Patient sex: F
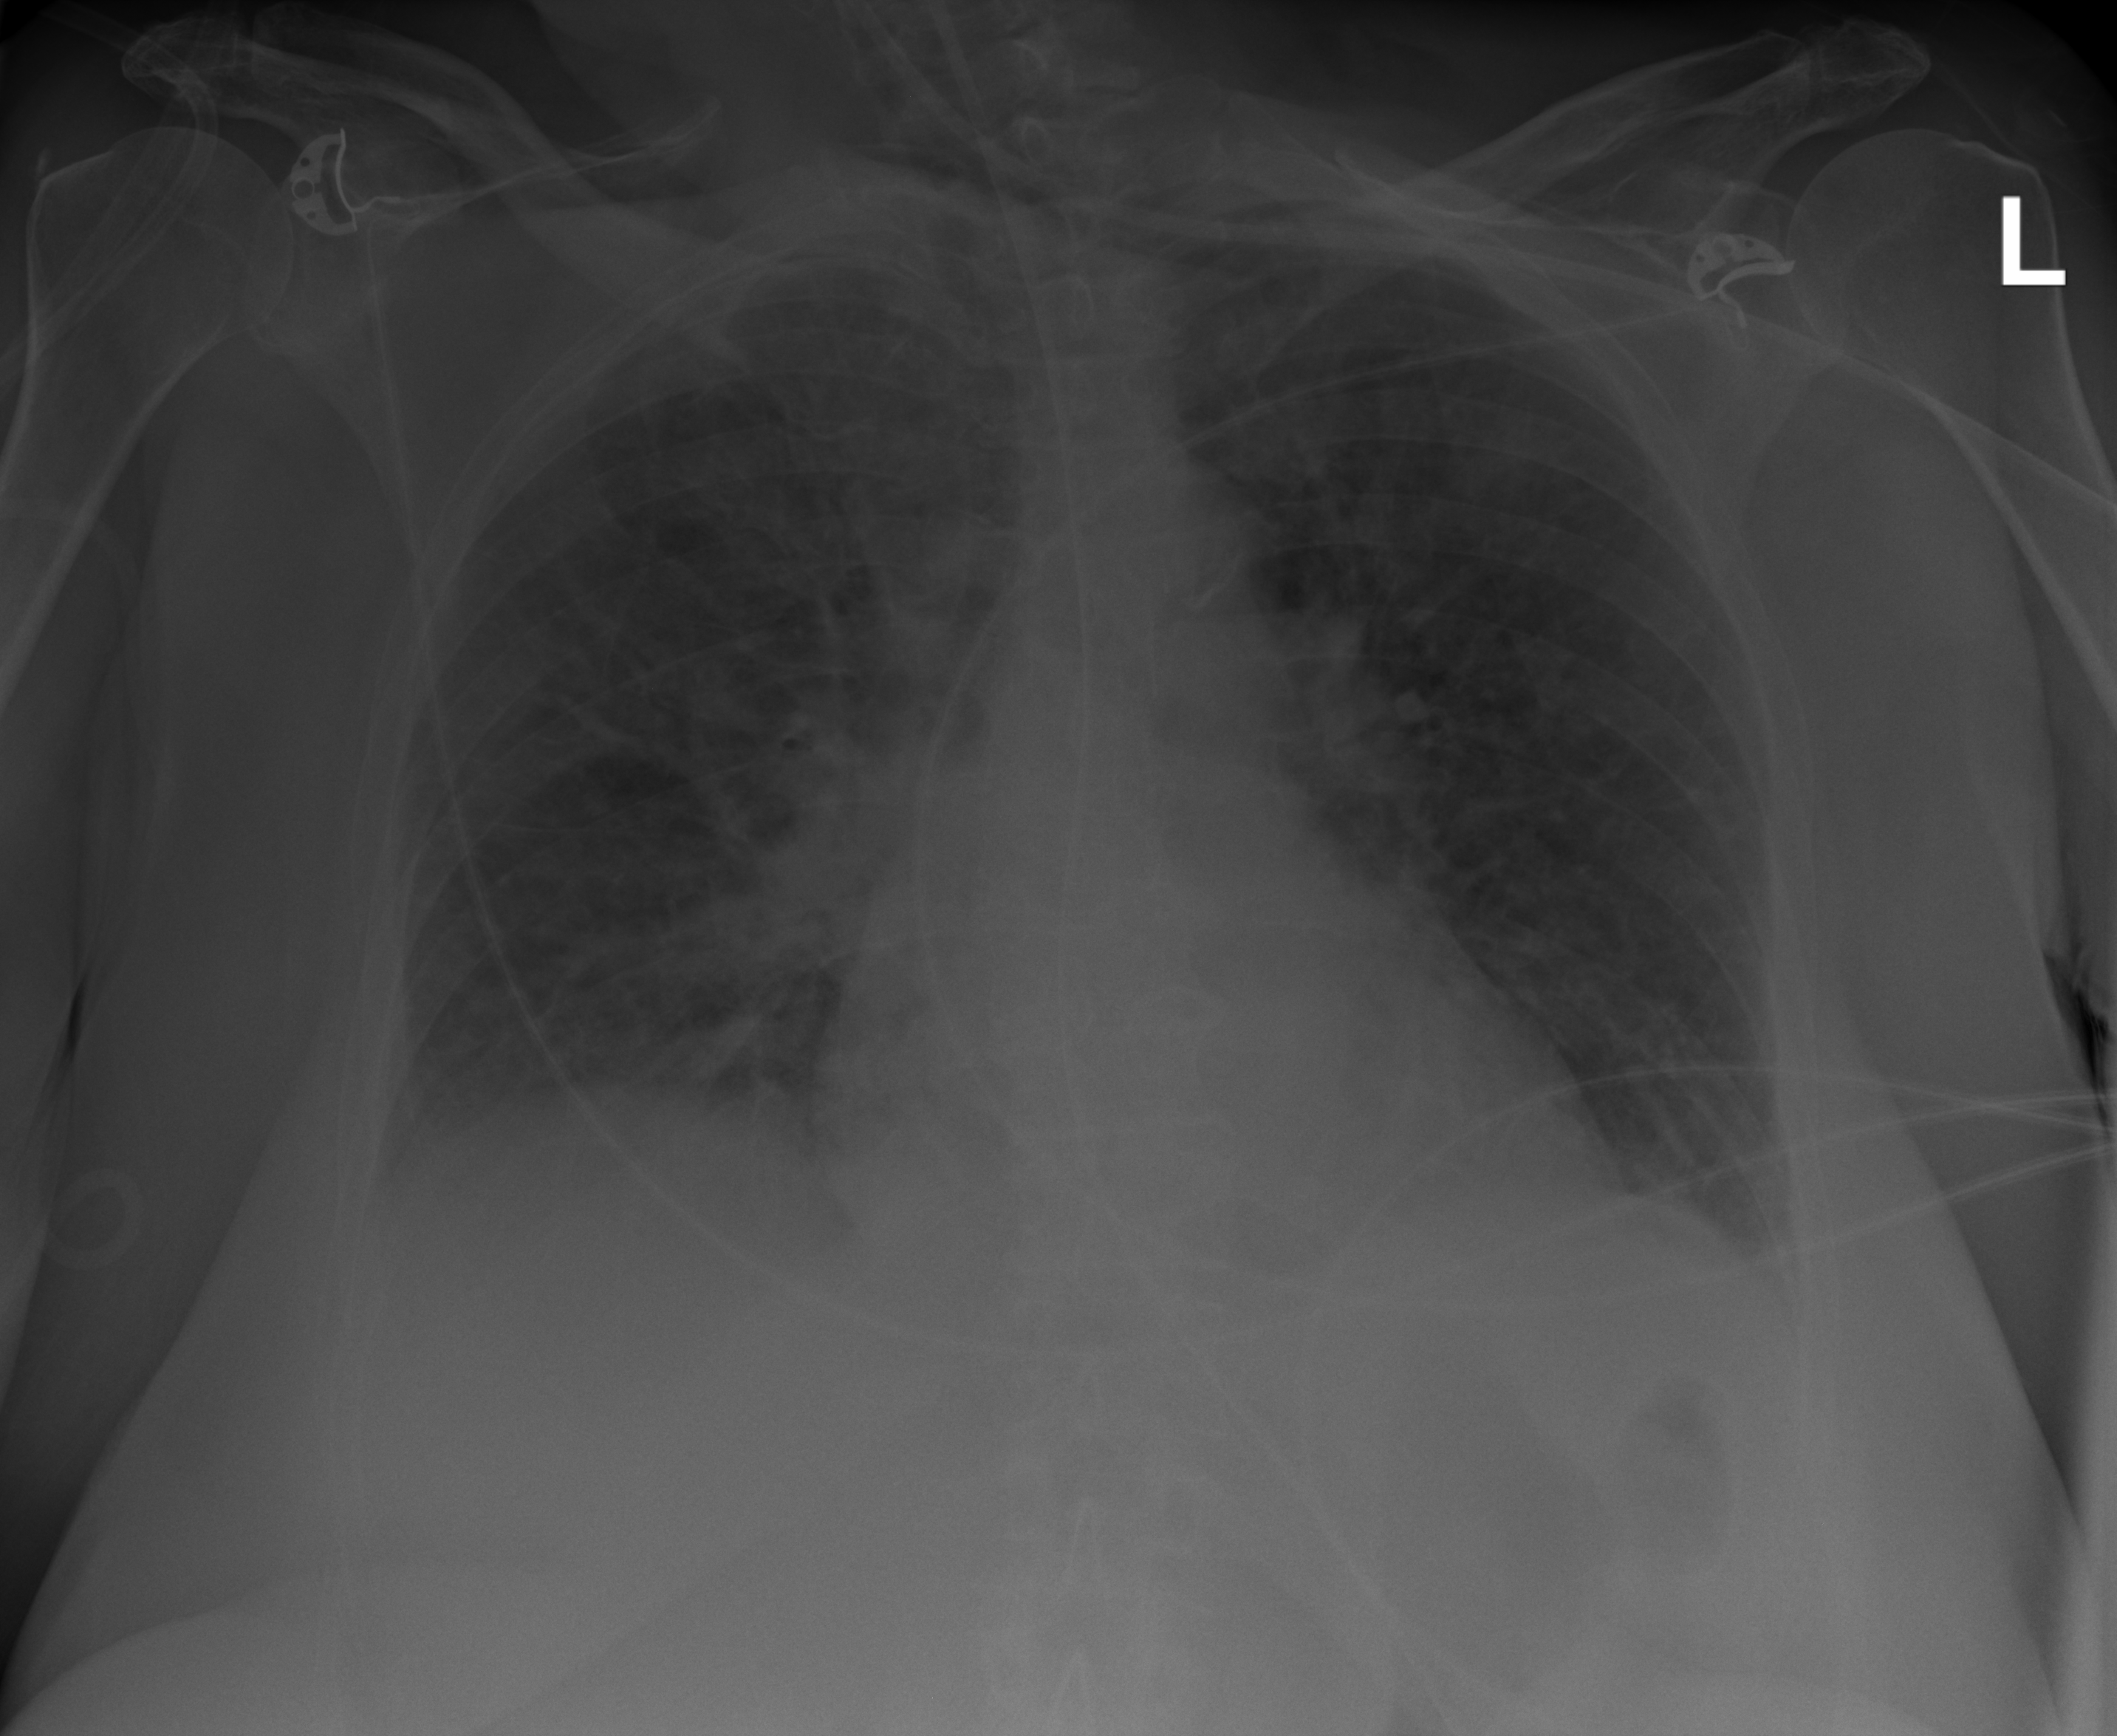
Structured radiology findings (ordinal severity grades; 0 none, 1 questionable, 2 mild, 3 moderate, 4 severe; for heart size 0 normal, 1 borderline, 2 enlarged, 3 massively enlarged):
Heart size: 2
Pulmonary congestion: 3
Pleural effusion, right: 1
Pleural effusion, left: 0
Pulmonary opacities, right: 2
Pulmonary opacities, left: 2
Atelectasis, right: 2
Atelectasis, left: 2